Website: apple
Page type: store-pickup
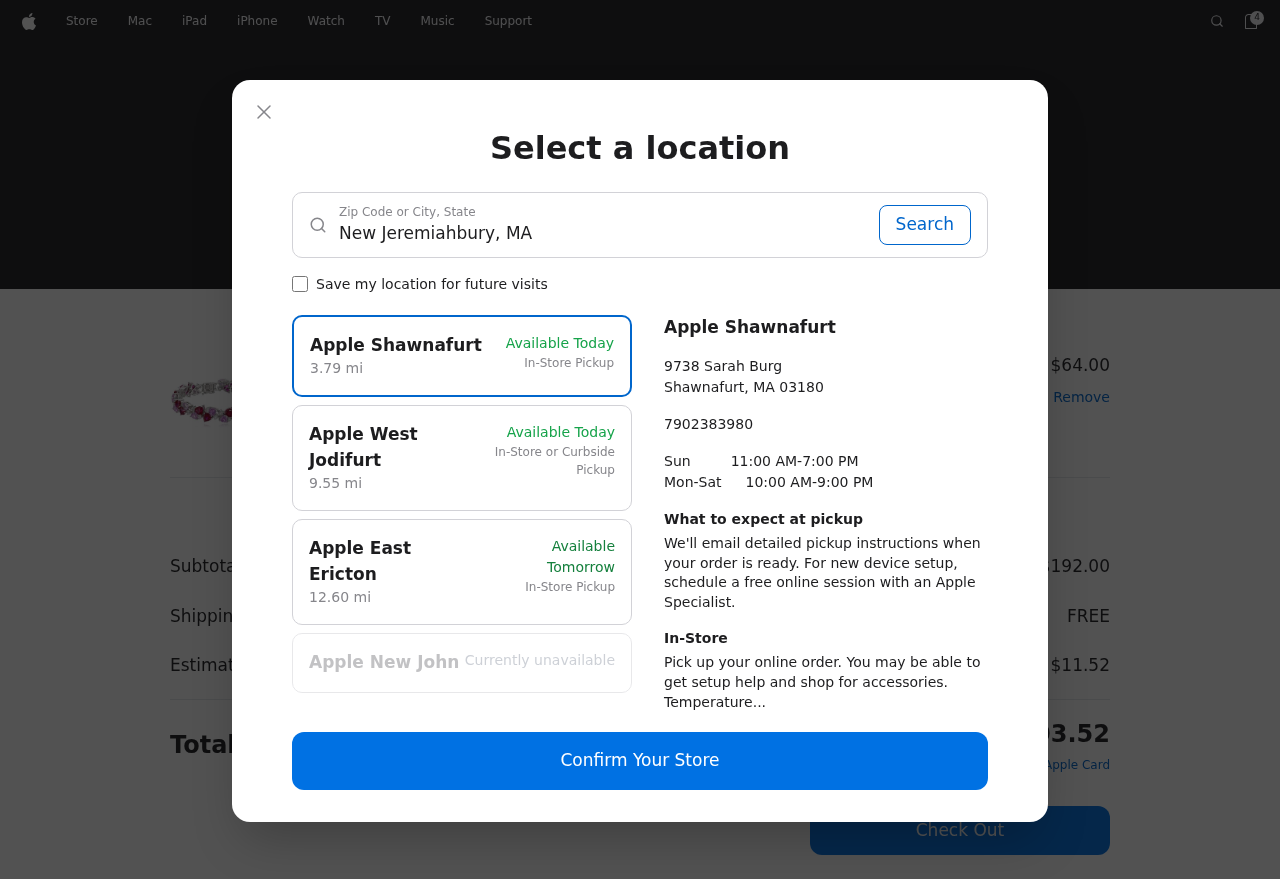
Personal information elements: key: PII_CITY_STATE
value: New Jeremiahbury, MA
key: PII_LOCATION1_CITY
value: Apple Shawnafurt
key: PII_LOCATION1_CITY_STATE_ZIP
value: Shawnafurt, MA 03180
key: PII_LOCATION1_STREET
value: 9738 Sarah Burg
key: PII_LOCATION2_CITY
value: Apple West Jodifurt
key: PII_LOCATION3_CITY
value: Apple East Ericton
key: PII_LOCATION4_CITY
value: Apple New John
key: PII_PHONE
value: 7902383980
Product elements: key: PRODUCT1_NAME
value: Sterling Silver Created Ruby, Pink Sapphire, and White Sapphire Bracelet, 7.25"
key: PRODUCT1_PRICE
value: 64
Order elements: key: ORDER_NUM_ITEMS
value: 4
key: ORDER_TOTAL
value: $203.52
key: ORDER_SUBTOTAL
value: $192.00
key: ORDER_SHIPPING_COST
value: FREE
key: ORDER_TAX
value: $11.52
Search elements: key: SEARCH_CITY_STATE
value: New Jeremiahbury, MA